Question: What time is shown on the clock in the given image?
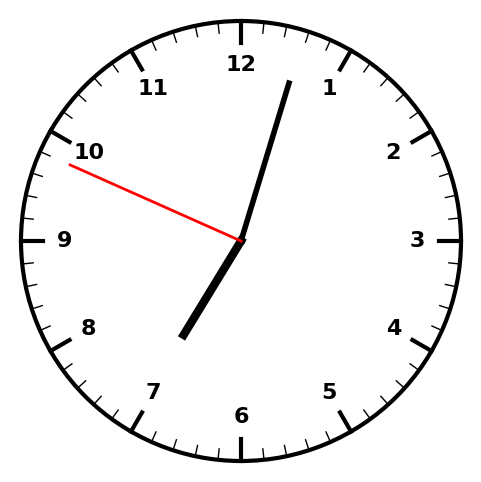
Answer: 07:02:49